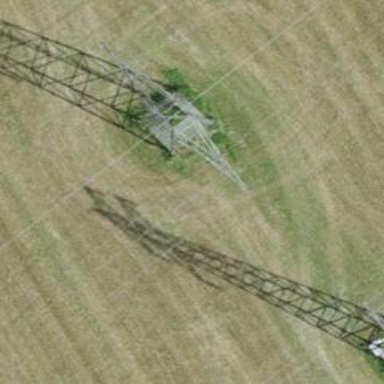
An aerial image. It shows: Lattice structure tower.